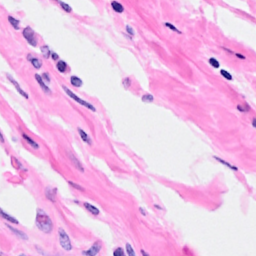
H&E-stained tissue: Breast